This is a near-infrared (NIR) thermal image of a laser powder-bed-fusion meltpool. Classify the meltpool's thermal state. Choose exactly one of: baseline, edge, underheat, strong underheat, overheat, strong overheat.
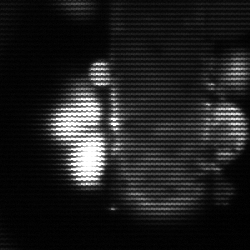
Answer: strong underheat